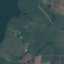
Land use / land cover: Pasture